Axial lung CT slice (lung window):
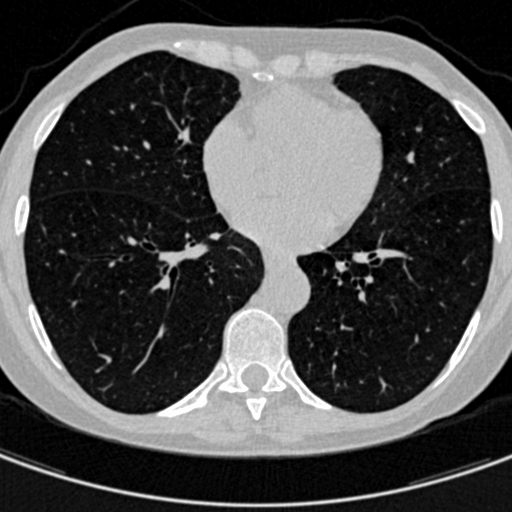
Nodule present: no